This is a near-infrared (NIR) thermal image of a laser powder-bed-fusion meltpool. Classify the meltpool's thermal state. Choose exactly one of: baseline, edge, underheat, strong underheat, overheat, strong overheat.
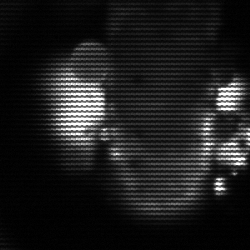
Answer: strong underheat